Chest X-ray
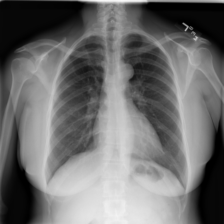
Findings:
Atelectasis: negative
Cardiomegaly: negative
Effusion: negative
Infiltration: negative
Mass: negative
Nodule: negative
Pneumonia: negative
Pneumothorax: negative
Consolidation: negative
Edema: negative
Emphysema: negative
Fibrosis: negative
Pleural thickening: negative
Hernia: negative